Question: I cant find the solution anywhere and mine doesn't seem to work.
I just want to see the last plate string in the browser,or the few last plates,doesn't matter.
'''
http://login:password@MY.IP/ISAPI/Traffic/channels/1/vehicleDetect/plates/
<AfterTime><picTime>2021-12-09T09:07:15Z</picTime></AfterTime>
'''
I do have a plate taken exactly at the time im using in pictime,but the result im getting is;
'''
This XML file does not appear to have any style information associated with it. The document tree is shown below.
<ResponseStatus xmlns="
http://www.hikvision.com/ver20/XMLSchema
" version="2.0">
<requestURL>
/ISAPI/Traffic/channels/1/vehicleDetect/plates/
<AfterTime>
<picTime>2021-12-09T09:01:15Z</picTime>
</AfterTime>
</requestURL>
<statusCode>4</statusCode>
<statusString>Invalid Operation</statusString>
<subStatusCode>invalidOperation</subStatusCode>
</ResponseStatus>
'''
Edit:
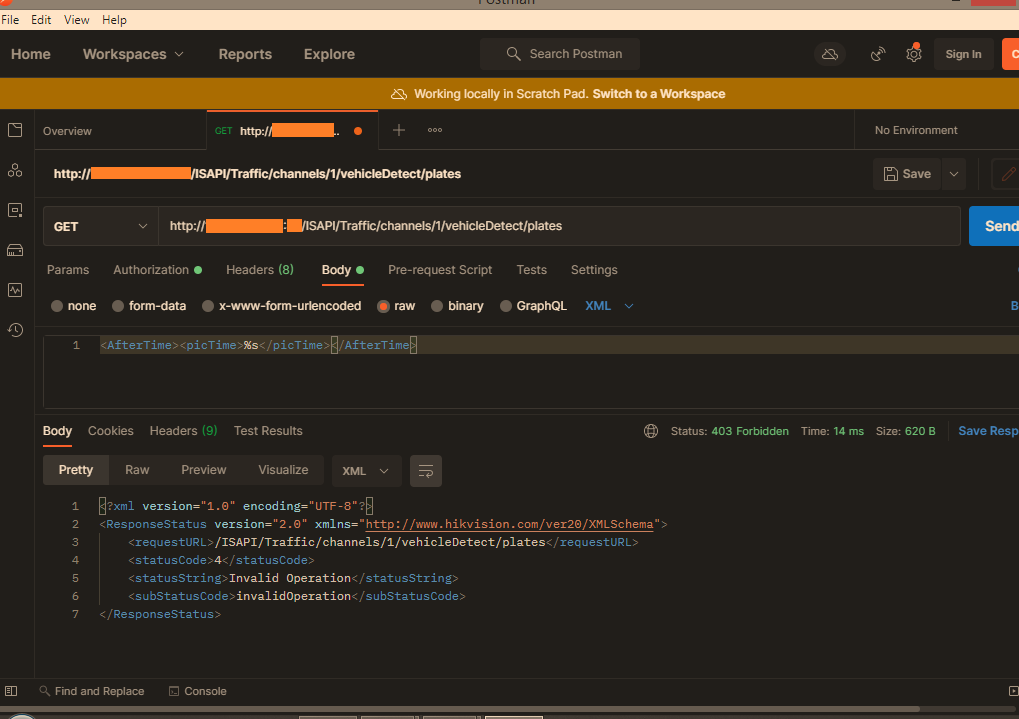
Answer: Are you certain that the ISAPI setting is enabled in the camera configuration?
It's not possible in the browser without some tool to send and process your API request.
Have you tried using Postman?
Don't forget to use a Digest Auth header.